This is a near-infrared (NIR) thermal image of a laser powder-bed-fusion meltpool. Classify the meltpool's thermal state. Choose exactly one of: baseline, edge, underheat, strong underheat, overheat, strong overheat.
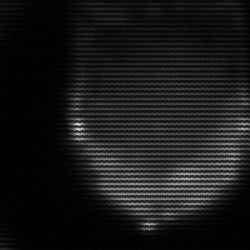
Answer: edge